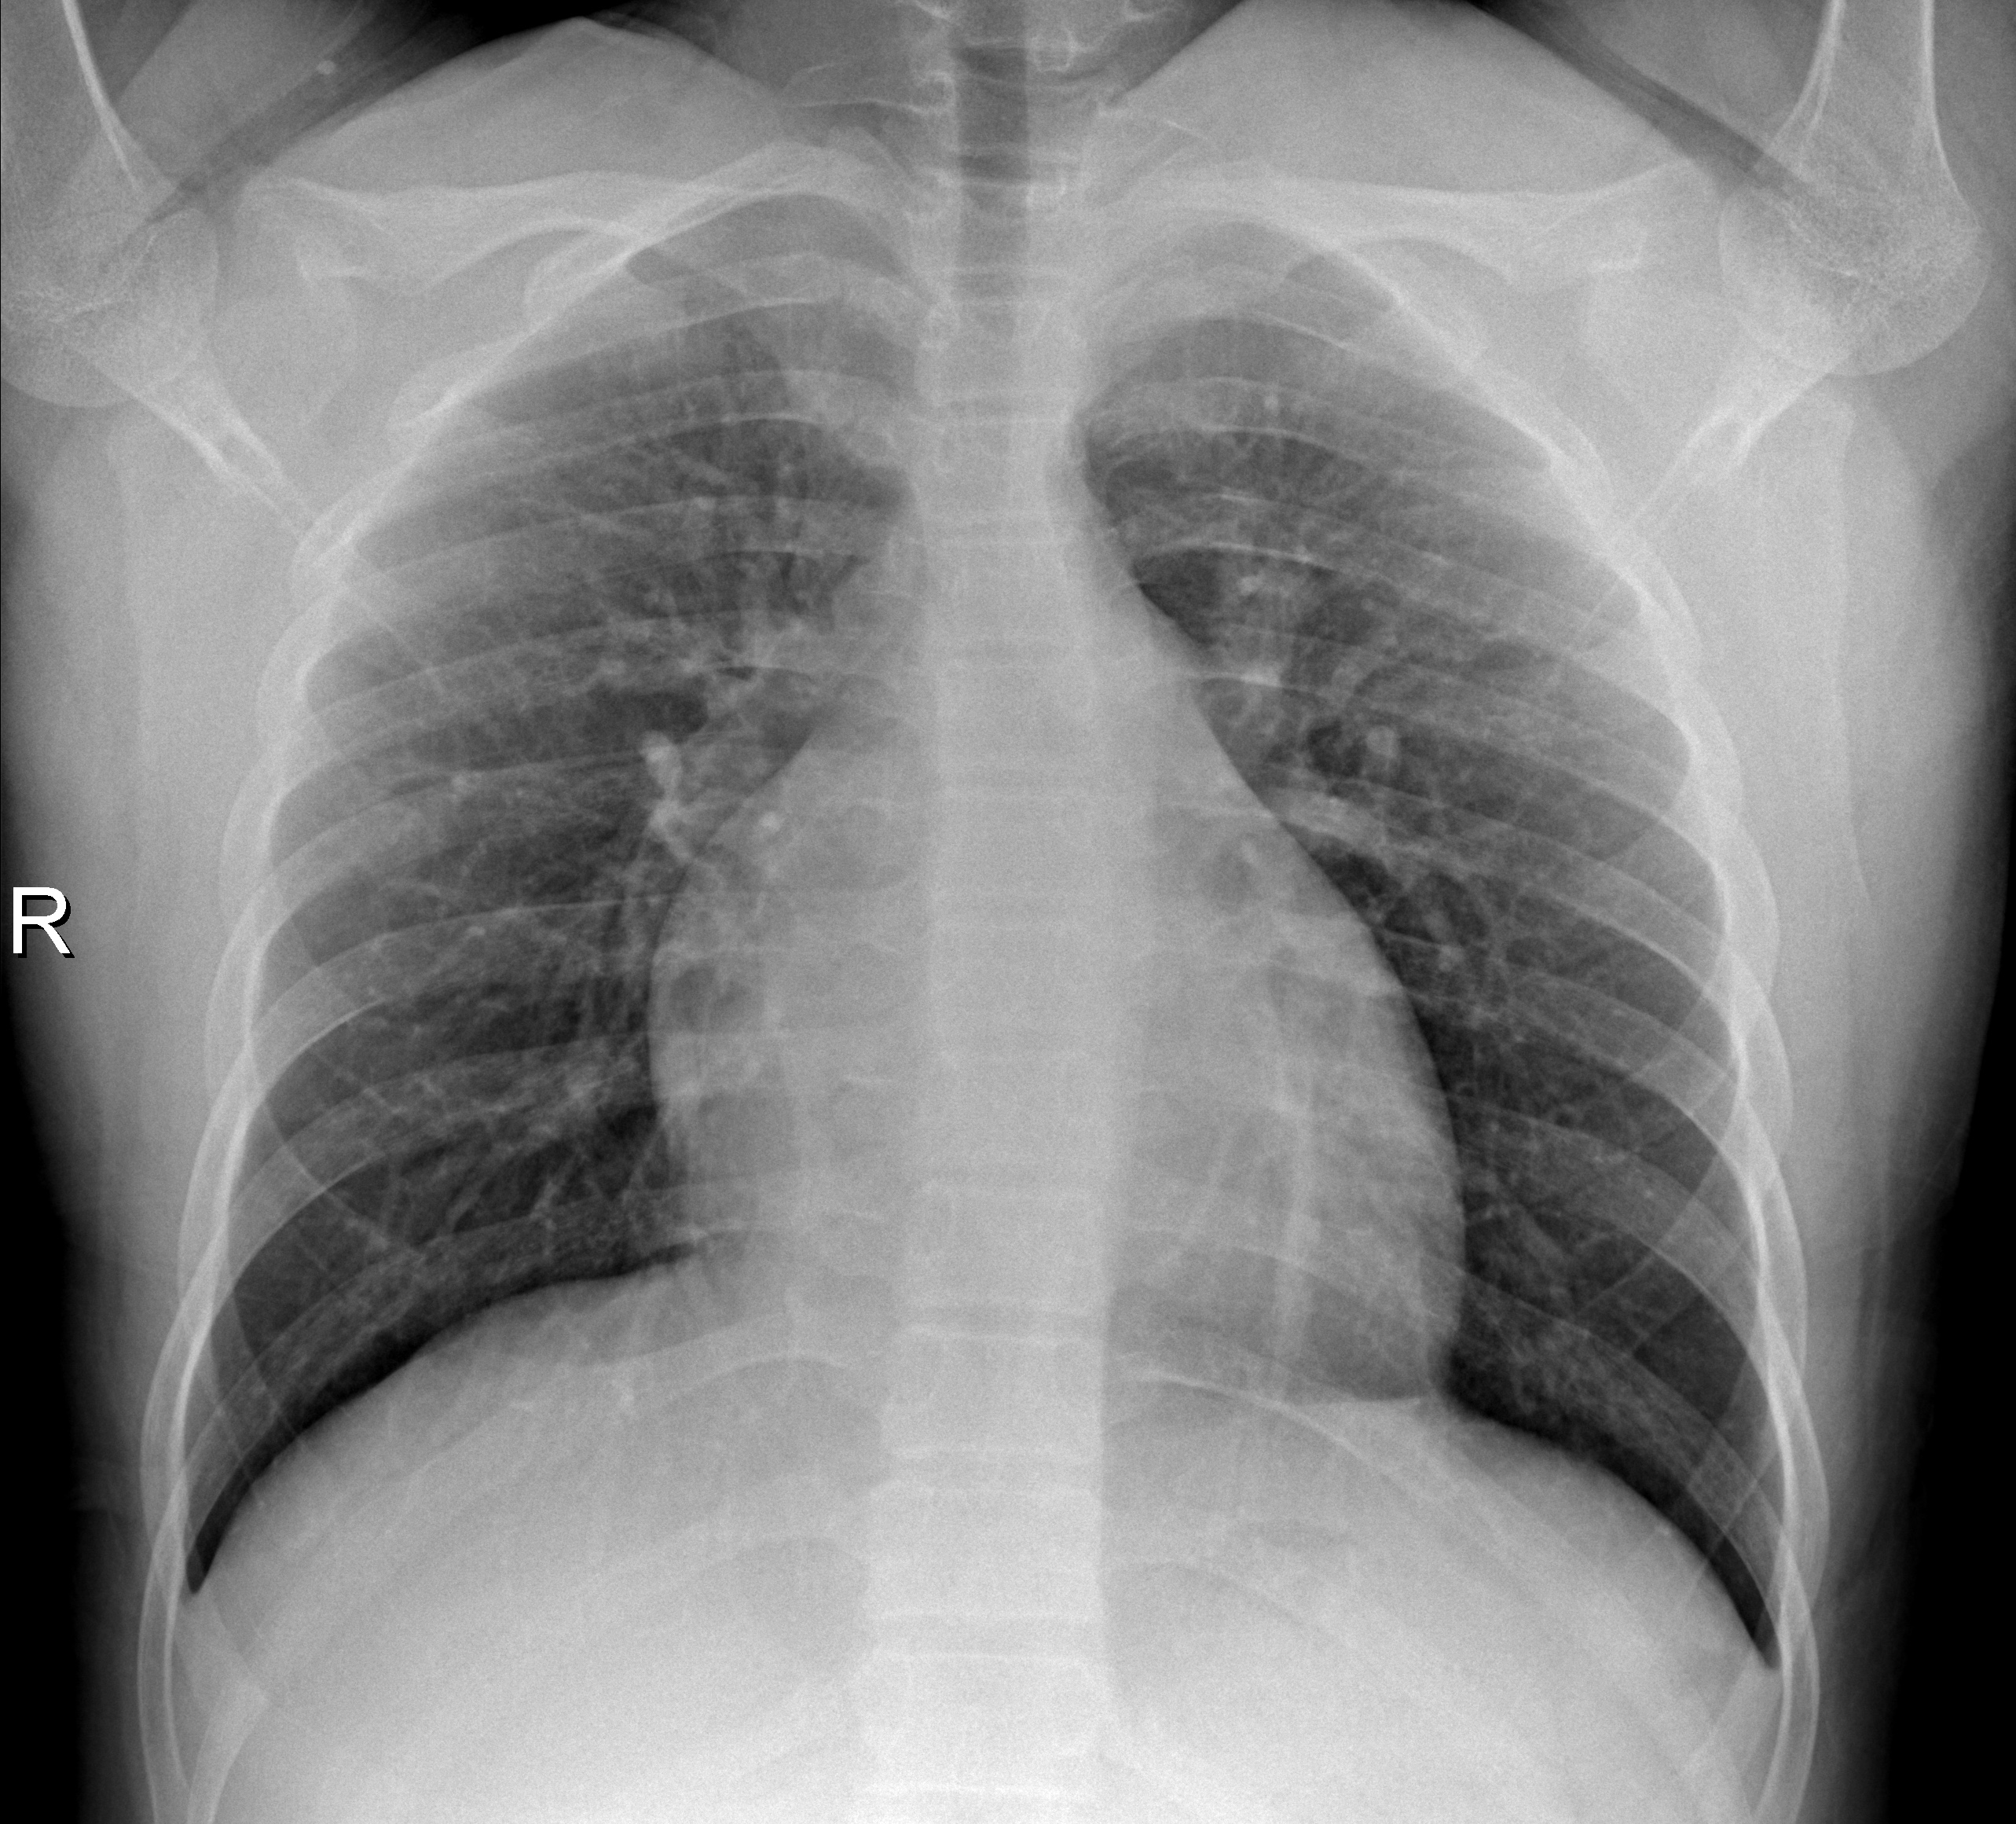
Diagnosis: NORMAL